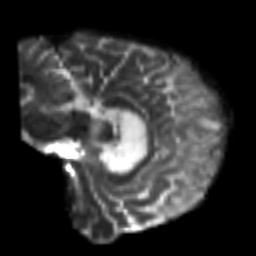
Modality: T2w
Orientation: sagittal
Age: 56
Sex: male
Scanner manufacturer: siemens
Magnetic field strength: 3 T
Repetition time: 7.3 s
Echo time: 0.087 s